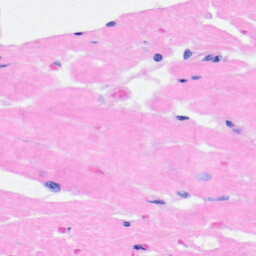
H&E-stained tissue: Heart